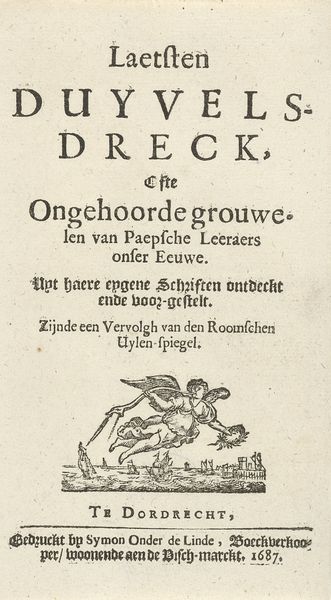
Titel: Titelpagina voor: J. Lydius, Laetsten duyvels-dreck
Künstler: Arnold Houbraken
Standort: Amsterdam
Institution: Rijksmuseum
Schlagwörter: crown, angel, water, german, fly, flying, french, wings, boats, letters, city, wreath, buildings, front, book, ships, dutch, branch, page, wing, poster, latin, text, serpent, snake, words, manuscript, sailboats, literature, title, font, cover, scan, pamphlet, simon, onder, serpant, leaflet, 1687, dreck, dordrecht, duyvels, illistration, phamplet, te dordrecht, uyles-spiegel, uylen-spiegel, symon